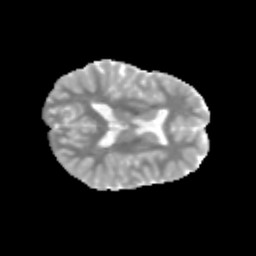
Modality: MD
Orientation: axial
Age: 12
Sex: female
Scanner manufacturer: siemens
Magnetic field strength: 3 T
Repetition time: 3.8 s
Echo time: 0.07 s